Question: If category axis label text is long or multiple words in a c3js chart, they are overlapping and makes it unreadable, is there any config or hack to fix this issue?

<URL>
Copy and paste following code to reproduce this bug.
'''
var chart = c3.generate({
data: {
columns: [
['data1',40, 30, 200, 100, 400, 150, 250, 50, 100, 250,67,190,48,123,76,54,254]
]
},
axis: {
rotated: true,
x: {
type: 'category',
categories: ['Travel and Hospitality','Life Science and Pharma', 'Saas and Cloud', 'Hi-tech Manufacturing', 'Software', 'Business Services', 'Govt/Public Sector', 'Energy', 'Manufacturing', 'Healthcare','Media','Internet','Retail','Biotech','Automobile','Consumer Goods','Financial Services']
}
}
});
'''
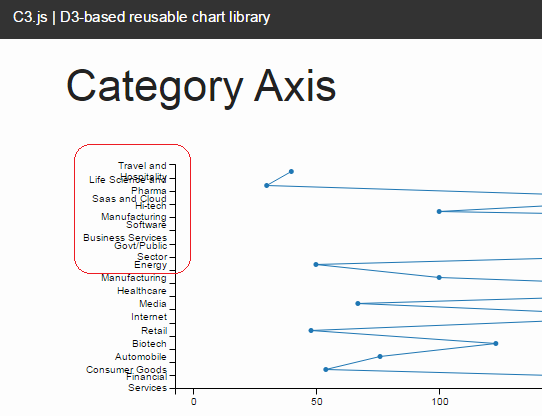
Answer: I found the solution in the 'multiline' config under axis_x_tick as shown below:-
'''
axis: {
rotated: true,
x: {
tick: {
multiline: false,
},
type: 'category',
}
}
'''
<URL>